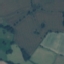
Land use / land cover: Pasture